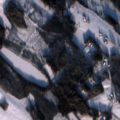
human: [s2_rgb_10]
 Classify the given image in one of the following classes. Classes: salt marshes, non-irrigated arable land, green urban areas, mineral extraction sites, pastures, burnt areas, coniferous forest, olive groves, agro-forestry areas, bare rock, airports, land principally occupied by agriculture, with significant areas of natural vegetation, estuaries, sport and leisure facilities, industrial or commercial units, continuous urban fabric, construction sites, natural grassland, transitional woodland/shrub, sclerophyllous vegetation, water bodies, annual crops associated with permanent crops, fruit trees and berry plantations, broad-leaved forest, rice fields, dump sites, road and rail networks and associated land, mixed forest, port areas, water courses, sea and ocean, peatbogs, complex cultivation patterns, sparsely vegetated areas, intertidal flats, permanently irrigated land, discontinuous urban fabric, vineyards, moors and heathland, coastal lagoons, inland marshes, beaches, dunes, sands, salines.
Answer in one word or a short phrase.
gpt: non-irrigated arable land, land principally occupied by agriculture, with significant areas of natural vegetation, coniferous forest, mixed forest, transitional woodland/shrub